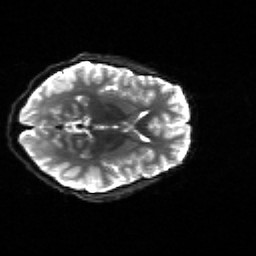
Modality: sbref
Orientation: axial
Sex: male
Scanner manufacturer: siemens
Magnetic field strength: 3 T
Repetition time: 5 s
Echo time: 0.071 s